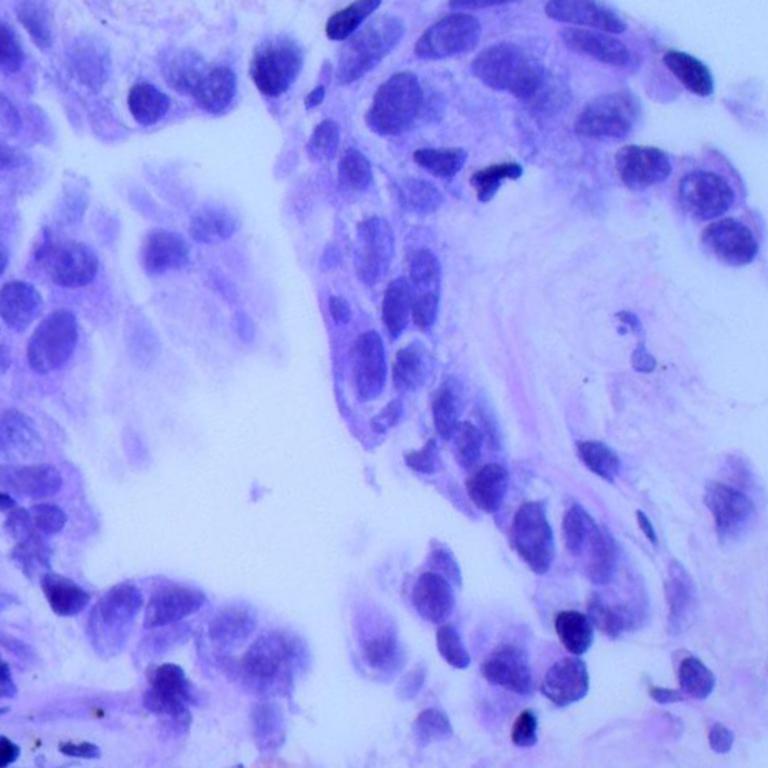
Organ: lung
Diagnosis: adenocarcinomas